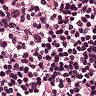
Metastatic tissue present: no